Interaction volume radius: 5 \u00c5
Interaction volume height: 10 \u00c5
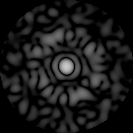
Disorder parameter: 0.8322